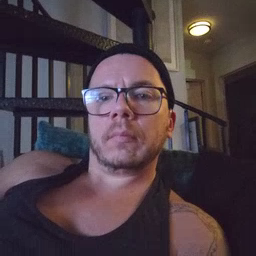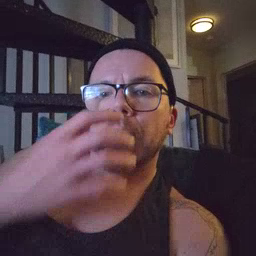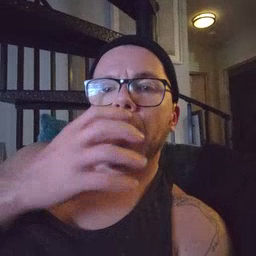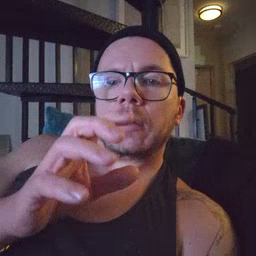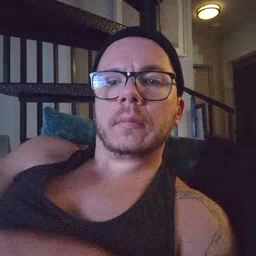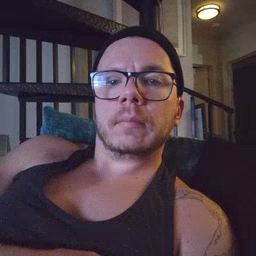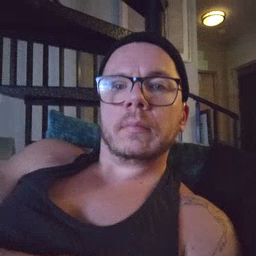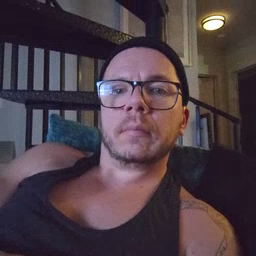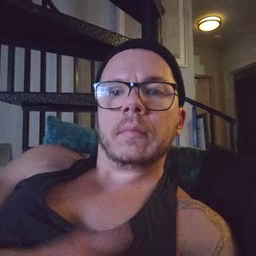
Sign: hot